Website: apple
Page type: customer-info-address
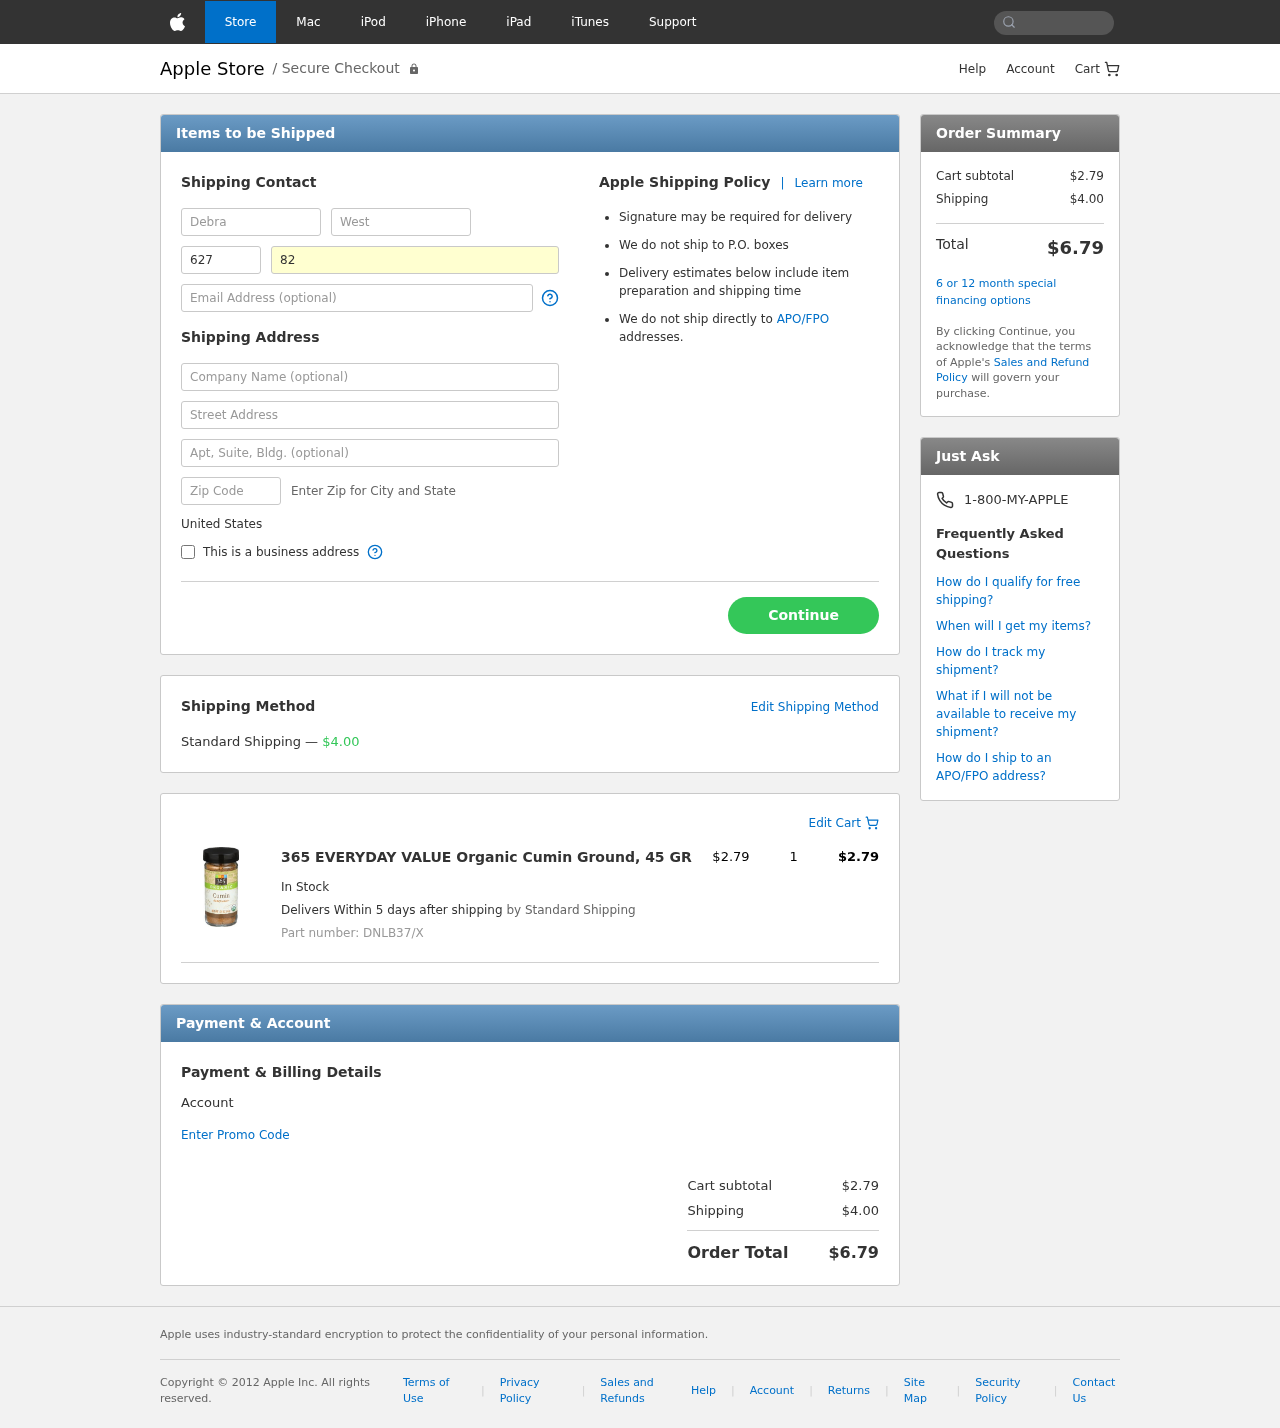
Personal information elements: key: PII_COUNTRY
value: United States
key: PII_FIRSTNAME
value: Debra
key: PII_LASTNAME
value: West
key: PII_PHONE_AREA
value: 627
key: PII_PHONE_LINE
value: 8273
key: PII_EMAIL
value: debrawest@hotmail.com
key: PII_STREET
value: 831 James Center Apt. 675
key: PII_POSTCODE
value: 44335
Product elements: key: PRODUCT1_NAME
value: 365 EVERYDAY VALUE Organic Cumin Ground, 45 GR
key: PRODUCT1_PRICE
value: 2.79
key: PRODUCT1_QUANTITY
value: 1
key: PRODUCT1_SKU
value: DNLB37/X
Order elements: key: ORDER_SHIPPING_COST
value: $4.00
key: ORDER_ITEM_TOTAL
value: $2.79
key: ORDER_SUBTOTAL
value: $2.79
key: ORDER_TOTAL
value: $6.79